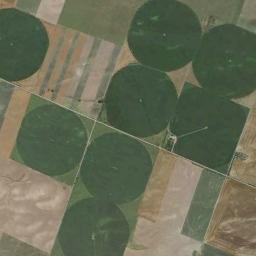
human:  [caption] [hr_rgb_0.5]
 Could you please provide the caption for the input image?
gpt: Eight neatly arranged circular green fields .

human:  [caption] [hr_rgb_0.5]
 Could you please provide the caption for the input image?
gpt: There are some green circle farmland and bare square farmland .

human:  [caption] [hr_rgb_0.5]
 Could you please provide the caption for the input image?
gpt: Several dark green circular farmlands are surrounded by other square farmlands that grows other crops .

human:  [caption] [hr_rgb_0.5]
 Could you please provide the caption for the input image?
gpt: Most round fields are green .

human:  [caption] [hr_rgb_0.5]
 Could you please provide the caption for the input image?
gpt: There are some green circular farmlands of the same size arranged neatly .